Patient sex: F
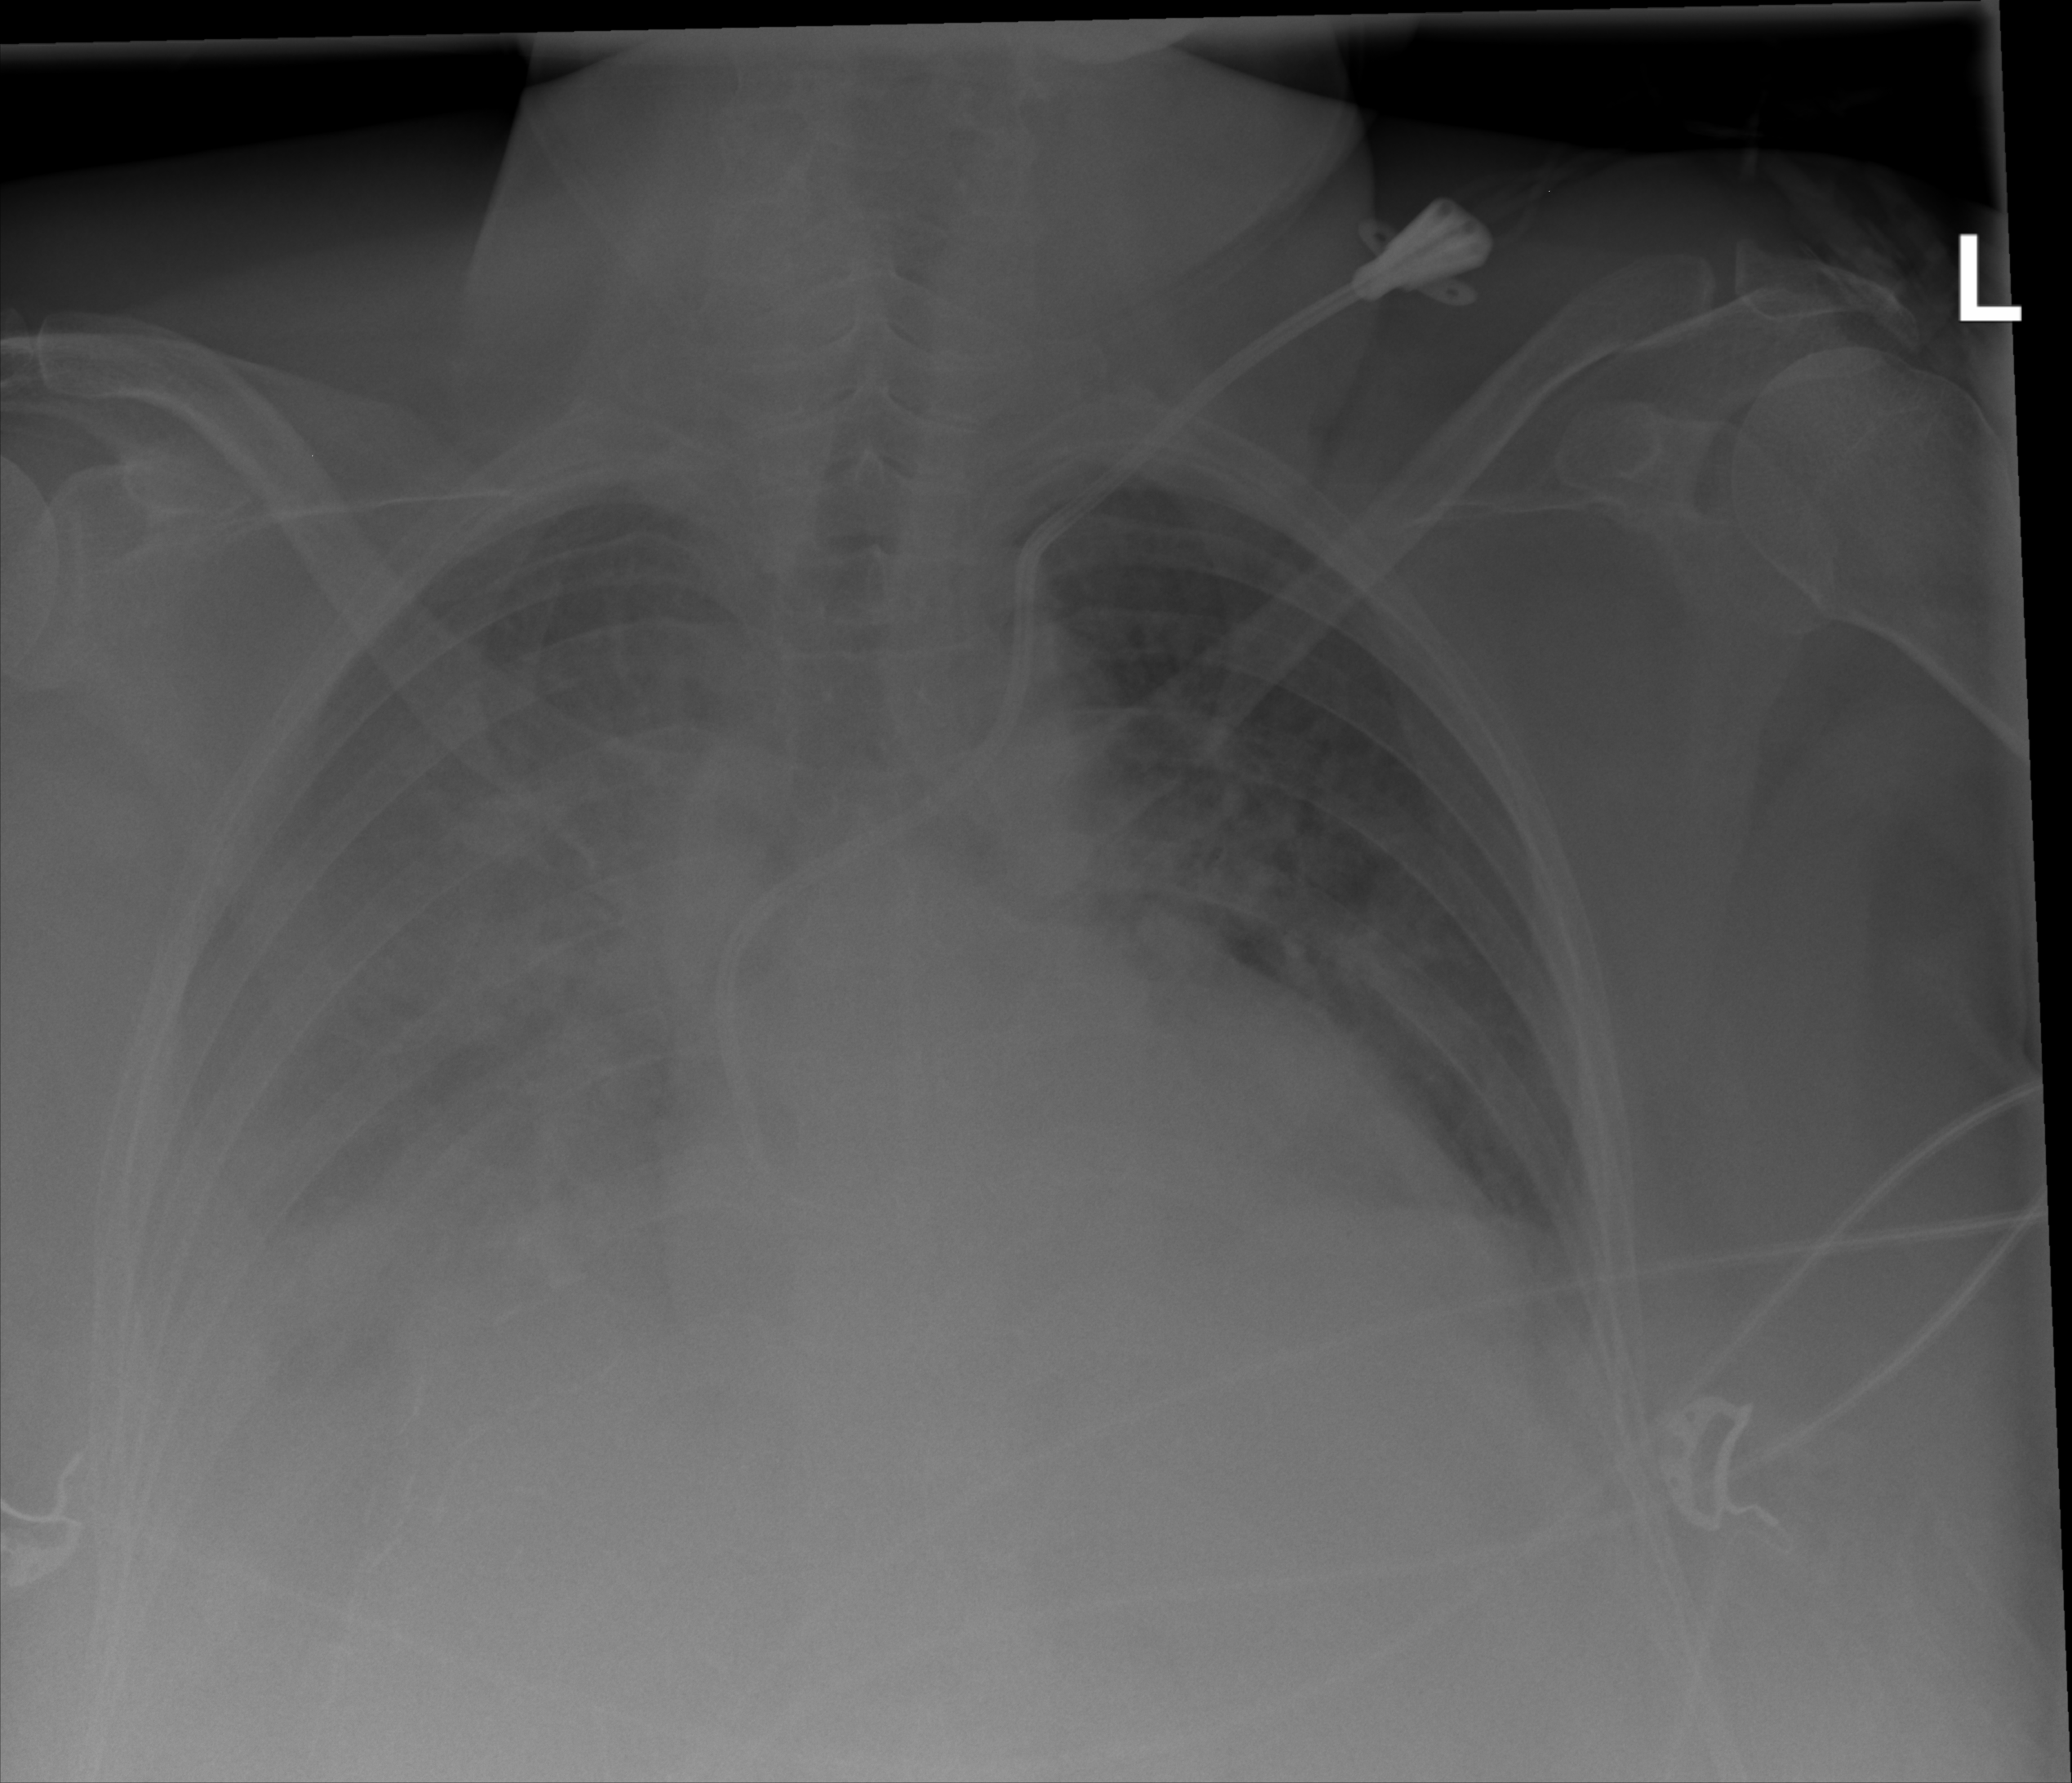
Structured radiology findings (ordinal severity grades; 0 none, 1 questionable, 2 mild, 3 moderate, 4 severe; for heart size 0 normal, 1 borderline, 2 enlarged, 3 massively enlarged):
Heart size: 1
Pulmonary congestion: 0
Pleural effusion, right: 3
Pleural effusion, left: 1
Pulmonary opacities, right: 0
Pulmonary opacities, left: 0
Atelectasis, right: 3
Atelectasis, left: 2